Interaction volume radius: 10 \u00c5
Interaction volume height: 30 \u00c5
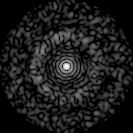
Disorder parameter: 0.842